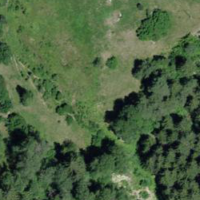
EUNIS habitat code: 45
Species observed at this site:
Carex distans